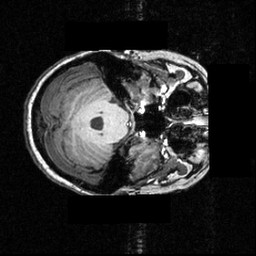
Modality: T1w
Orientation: axial
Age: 28
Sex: female
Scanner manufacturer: siemens
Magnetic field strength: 3.951 T
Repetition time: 1.5 s
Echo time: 0.00335 s